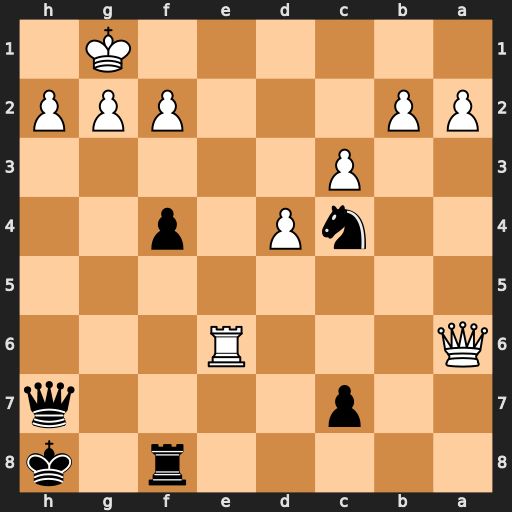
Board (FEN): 5r1k/2p4q/Q3R3/8/2nP1p2/2P5/PP3PPP/6K1
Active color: b
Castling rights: -
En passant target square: -
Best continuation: Qb1+ Re1 Qxe1#